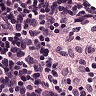
Metastatic tissue present: no